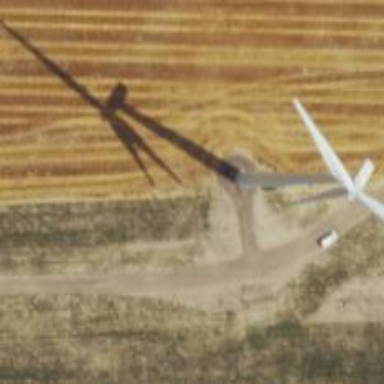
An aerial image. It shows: Wind generator powered by horizontal axis wind turbine.